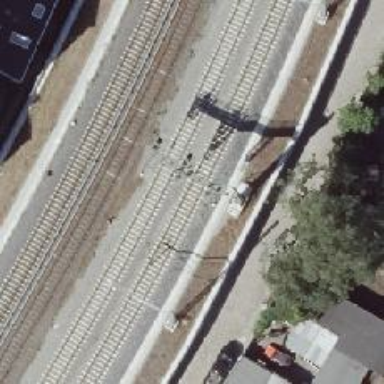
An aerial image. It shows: Railway track with contact line for electrification.